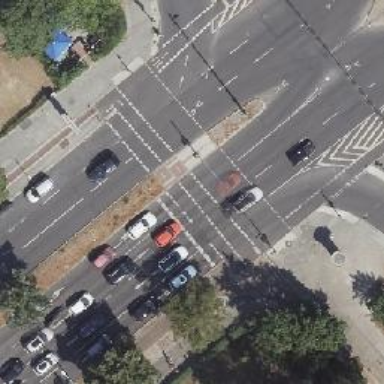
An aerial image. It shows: Secondary road with asphalt surface and cycle track on the right side.